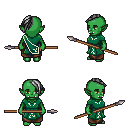
a pixel art fantasy rpg character, female body template, orc, green skin, sash dress, robe skirt, gray long mohawk hairstyle, spear, four views (front, back, left, right), 2x2 character sprite sheet, small pixel art, hard edges, no anti-aliasing